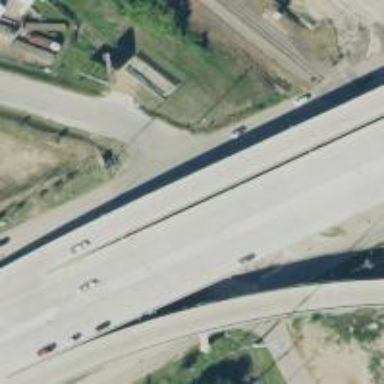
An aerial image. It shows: Primary link highway.